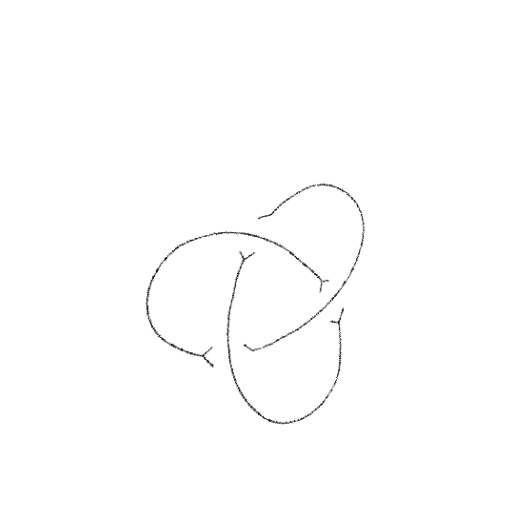
Crossing number: 3